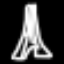
Label: The Eiffel Tower